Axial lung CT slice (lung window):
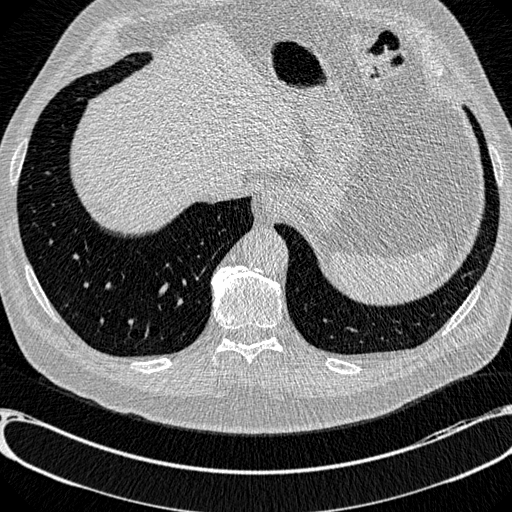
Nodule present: no